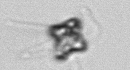
Label: Pyramimonas_longicauda